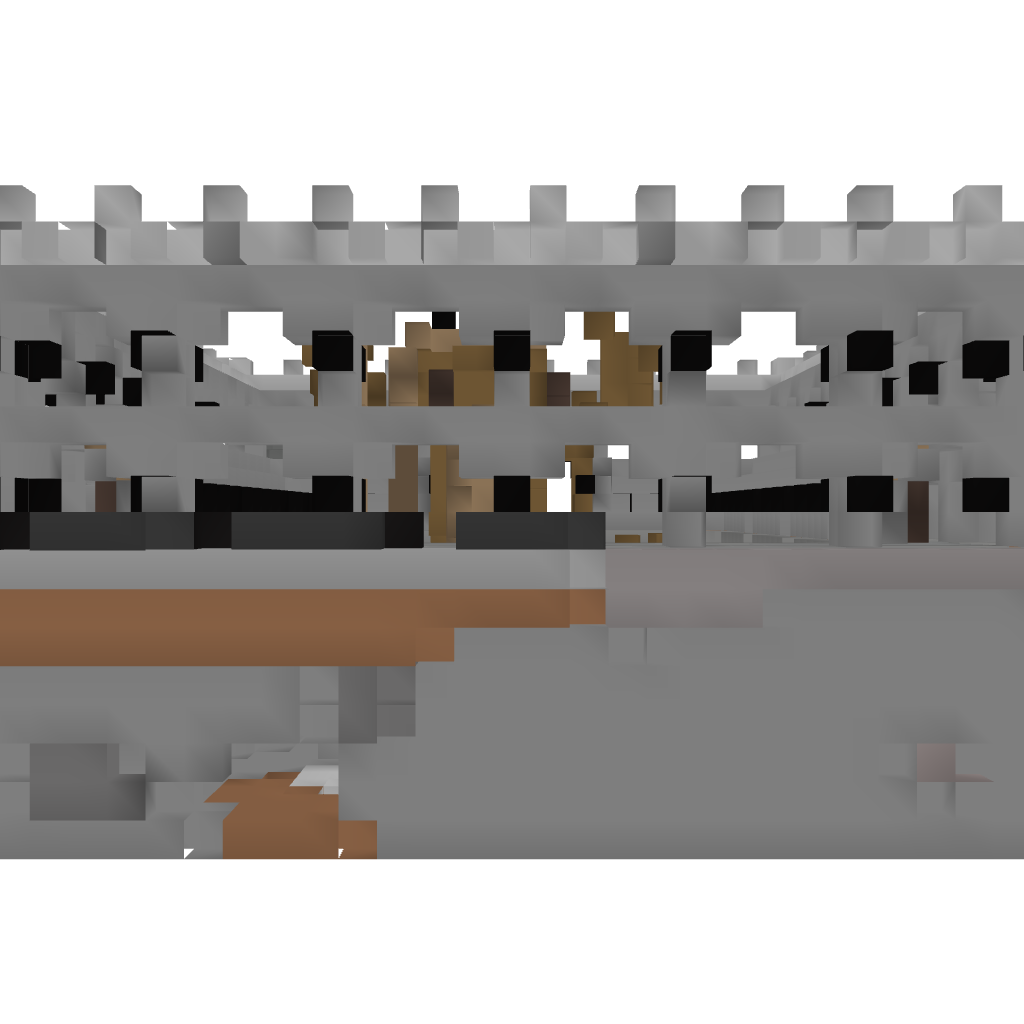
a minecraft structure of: Agility arena